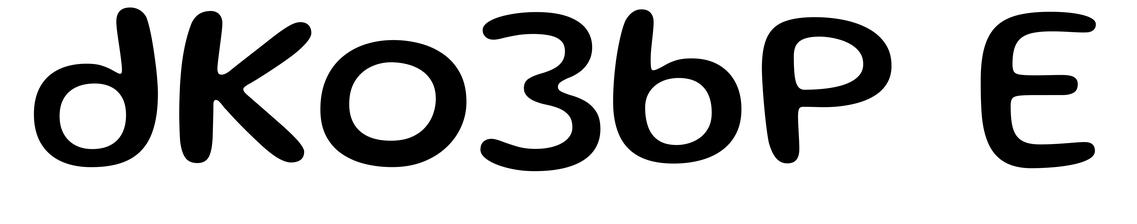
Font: Gluten_Regular